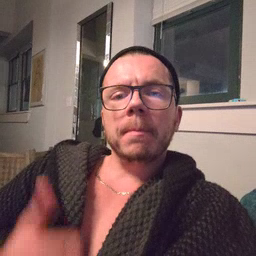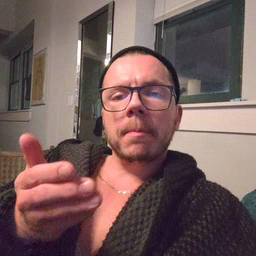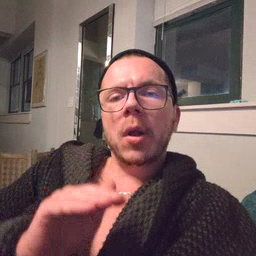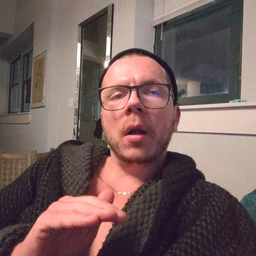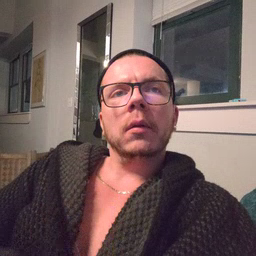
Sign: on